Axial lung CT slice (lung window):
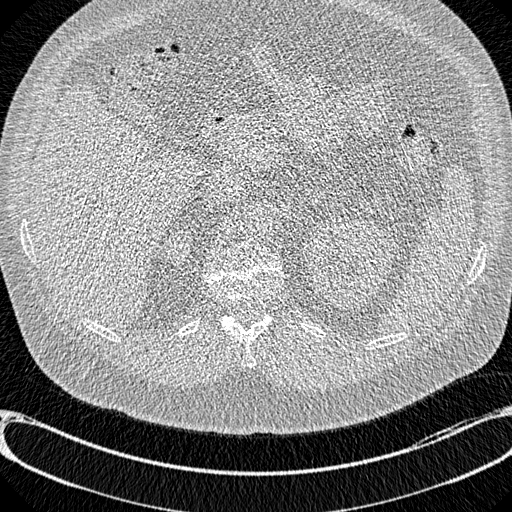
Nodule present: no